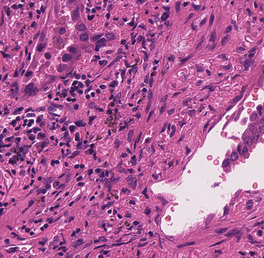
Tumor epithelial tissue: yes
Tumor-associated stroma tissue: yes
Normal tissue: no